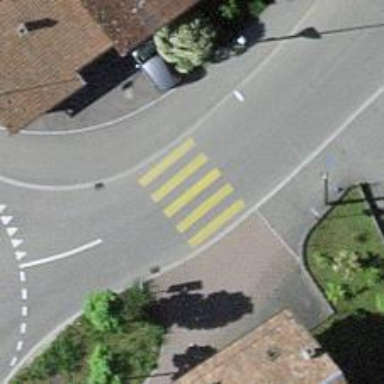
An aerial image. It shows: Uncontrolled zebra crossing on the road.